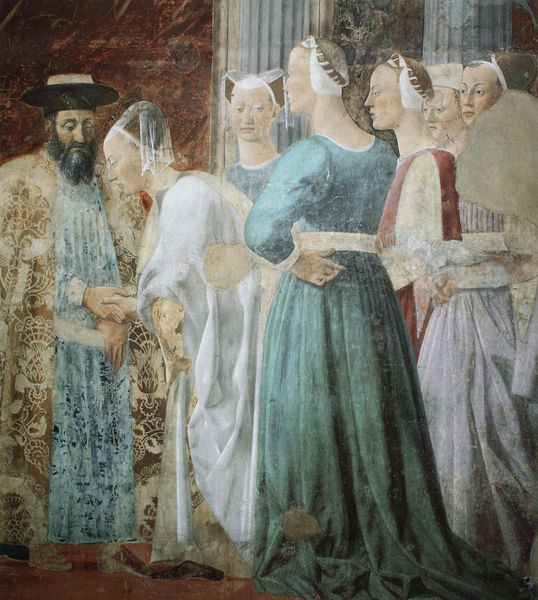
Titel: Kreuzeslegende - Begegnung zwischen König Salomon und der Königin von Saba
Künstler: Piero della Francesca
Standort: Arezzo
Institution: San Francesco
Schlagwörter: blau, dunkel, gemälde, gruppe, hand, mann, umhang, weiß, frauen, gelb, grün, komposition, menschen, mädchen, ausschnitt, braun, damen, elegant, fenster, finger, frau, frisur, frisuren, geste, grau, hell, hintergrund, hut, kleid, kleider, kopfbedeckungen, köpfe, profil, raum, rücken, schwarz, säule, säulen, türkis, gürtel, rot, schleier, gesellschaft, haube, malerei, mode, muster, ornament, bart, profile, wand, arm, falten, gesicht, stehen, vollbart, herr, hände, vorhang, boden, geistlicher, gewand, mantel, stoffe, adel, gewänder, renaissance, seide, kannelierung, kopfbedeckung, schleppe, taille, kuss, italien, röcke, netze, hof, nacken, figuren, bischof, könig, tapete, detail, wandgemälde, wandmalerei, faltenwurf, edel, geneigt, bücken, schlange, herrscher, hauben, kranz, brokat, beugen, profan, mittelalter, durchsichtig, priester, florenz, ehre, verbeugen, verbeugung, huldigung, hochzeit, heilige, fresko, begrüßung, granatapfel, verehrung, wandbild, dienerinnen, gruß, handkuss, haartracht, freskos, mantua, jude, beschädigt, gegürtet, händeschütteln, giotto, rhythmisch, verneigung, handschlag, rabbi, fußball, salomon, anstehen, begrüßen, piero della francesca, della francesca, francesca, handschütteln, pierro della francesca, schleider, paolo uccello, uccello, köfpe, francesco, padua, aufwartung, schleicher, hand geben, a fresco, bergrüßung